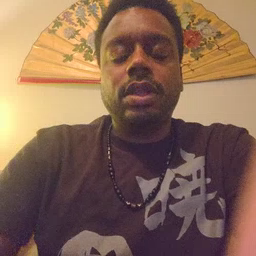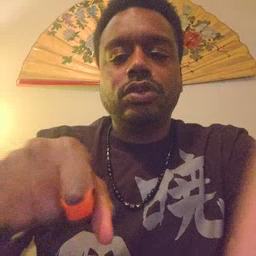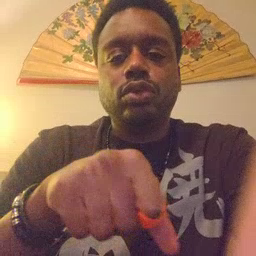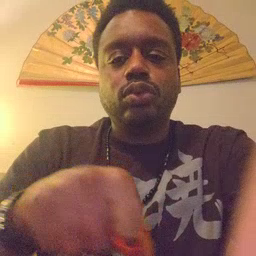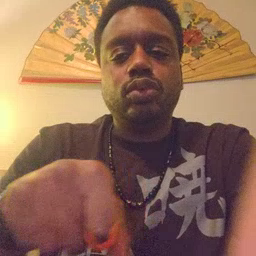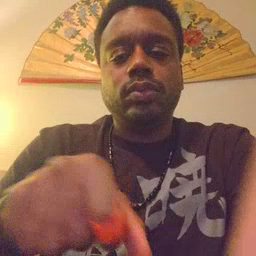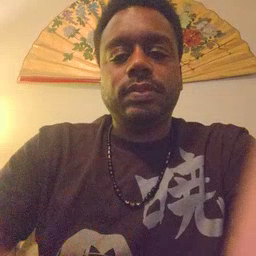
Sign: shoe